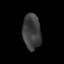
Tissue: lung
Cell type: Epithelial cells
Senescence score: 0.1879
Nuclear area (px): 633
Mean DAPI intensity: 60.798